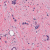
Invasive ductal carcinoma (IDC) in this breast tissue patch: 1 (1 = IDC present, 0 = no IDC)